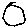
Label: circle